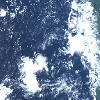
Label: cloud